Question: I have folowing entity
'''
[Table(Name = "Users")]
public sealed class UserDB
{
private Int64 _id = -1;
private string _username = string.Empty;
public UserDB() { }
public UserDB(RepositoryInfo repoInfo)
{
UserName = repoInfo.Account;
}
[Column(Name = "ID", Storage = "_id", IsDbGenerated = true, IsPrimaryKey = true, UpdateCheck = UpdateCheck.Never)]
public Int64 ID { get { return _id; } set { _id = value; } }
[Column(Name = "UserName", DbType="nvarchar(50)", Storage = "_username")]
public string UserName { get { return _username; } set { _username = value; } }
}
'''
is mapped to column (actually the only type possible with autoincrement in SQLite)
When I try to add a new user to DB like this, I get an error:
'''
public static Int64 AddUser(DataContext context, RepositoryInfo repoInfo)
{
UserDB udb = new UserDB(repoInfo);
//an ID of udb is -1, but I tried different values too, doesn't change result
var userstable = context.GetTable<UserDB>();
userstable.InsertOnSubmit( udb );
context.SubmitChanges(); // here I get a error, see on screen shot
return udb.ID;
}
'''

After a googling for and checking, seems that SQLite simply doesn't provide any 'SCOPE_IDENTITY()' function. But Linq To SQL injects it!
How can I change this?
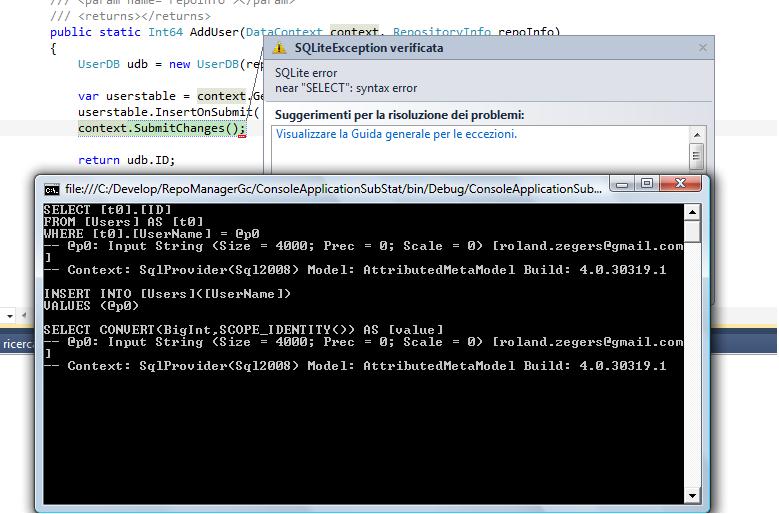
Answer: Actually there is no solution found by me to resolve this issue, if not that one architectural one => Change linq query to change outputted SQL.